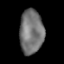
Tissue: lung
Cell type: Endothelial cells
Senescence score: 0.1604
Nuclear area (px): 1034
Mean DAPI intensity: 115.796